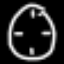
Label: clock